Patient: sex F, age 33
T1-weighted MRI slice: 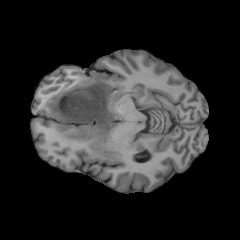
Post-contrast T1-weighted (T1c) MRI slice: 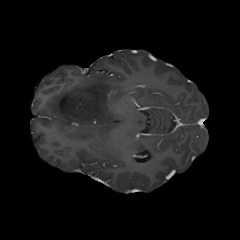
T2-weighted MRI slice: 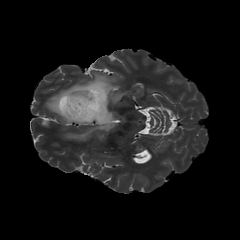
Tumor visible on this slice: yes
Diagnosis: Astrocytoma, IDH-mutant
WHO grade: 4